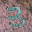
Label: 3